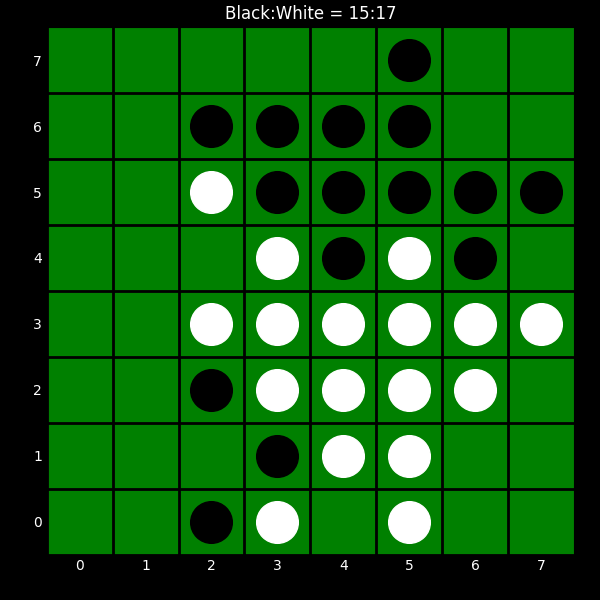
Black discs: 15
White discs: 17